Interaction volume radius: 5 \u00c5
Interaction volume height: 25 \u00c5
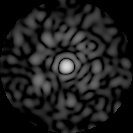
Disorder parameter: 0.8177